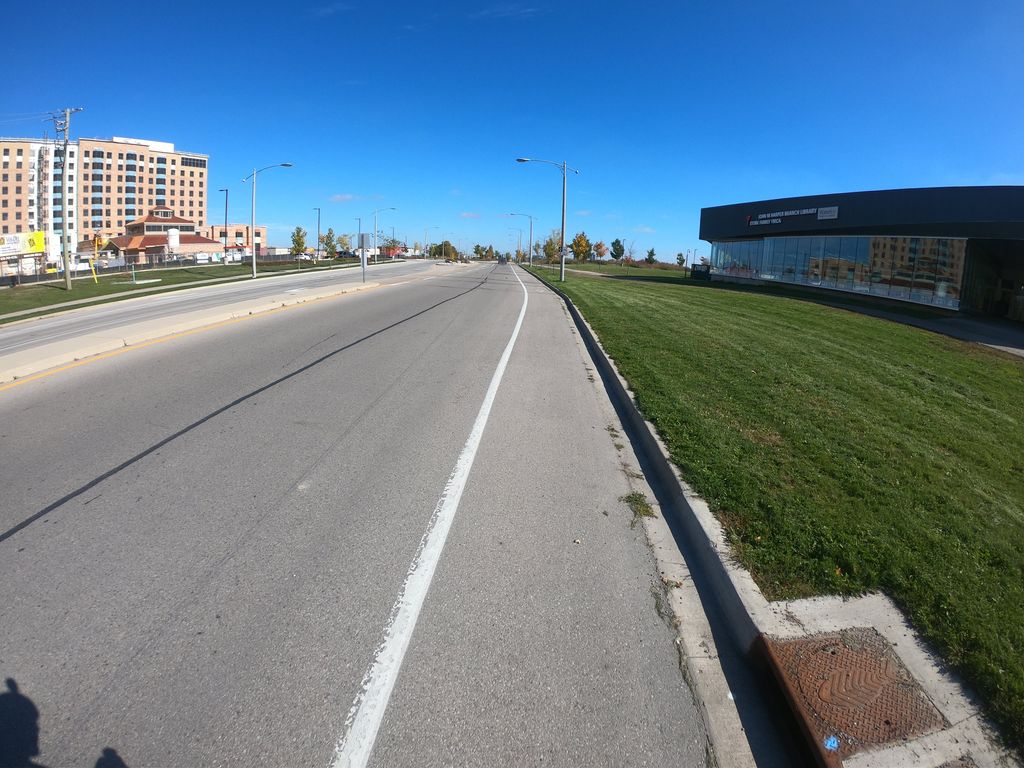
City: kitchener-waterloo